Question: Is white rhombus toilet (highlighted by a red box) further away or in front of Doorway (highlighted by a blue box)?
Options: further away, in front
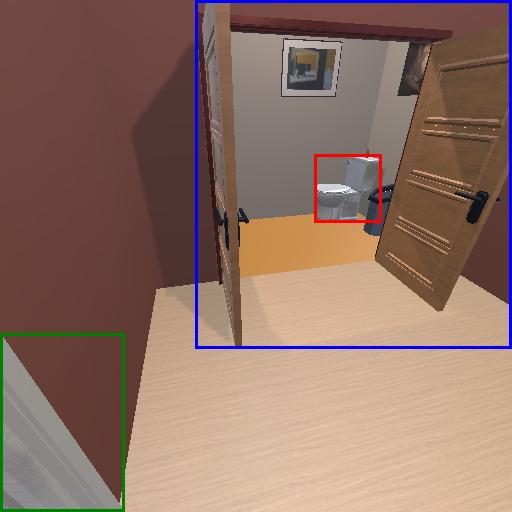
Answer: further away